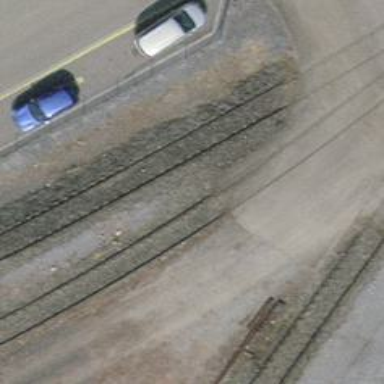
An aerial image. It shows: Single-track railway siding.